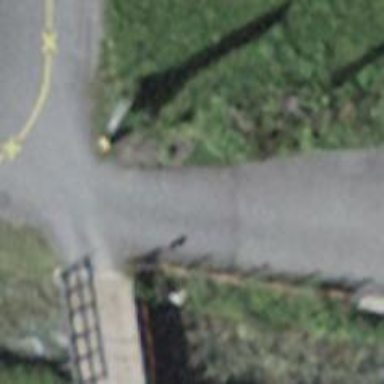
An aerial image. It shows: Service road.